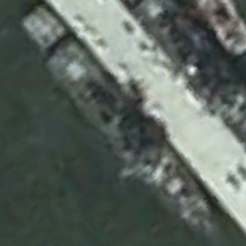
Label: destroyer